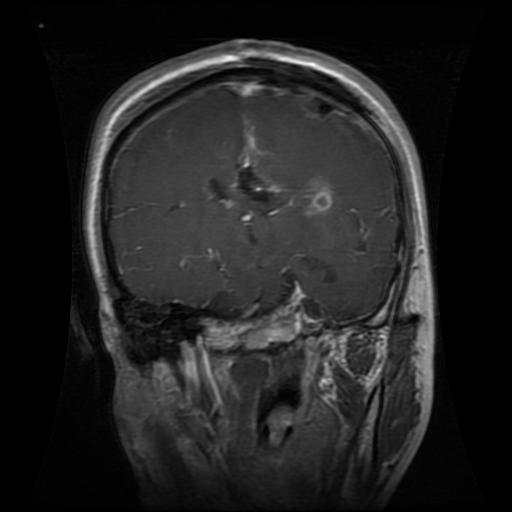
Label: glioma